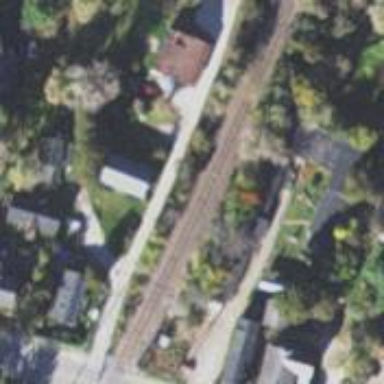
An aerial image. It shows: Railway track.